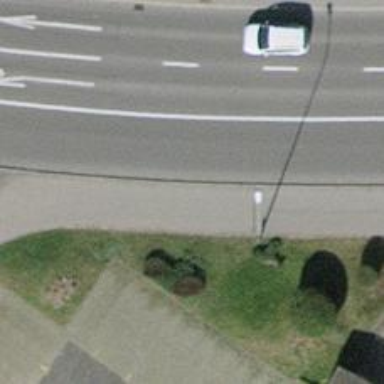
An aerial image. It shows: Asphalt sidewalk path.